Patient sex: M
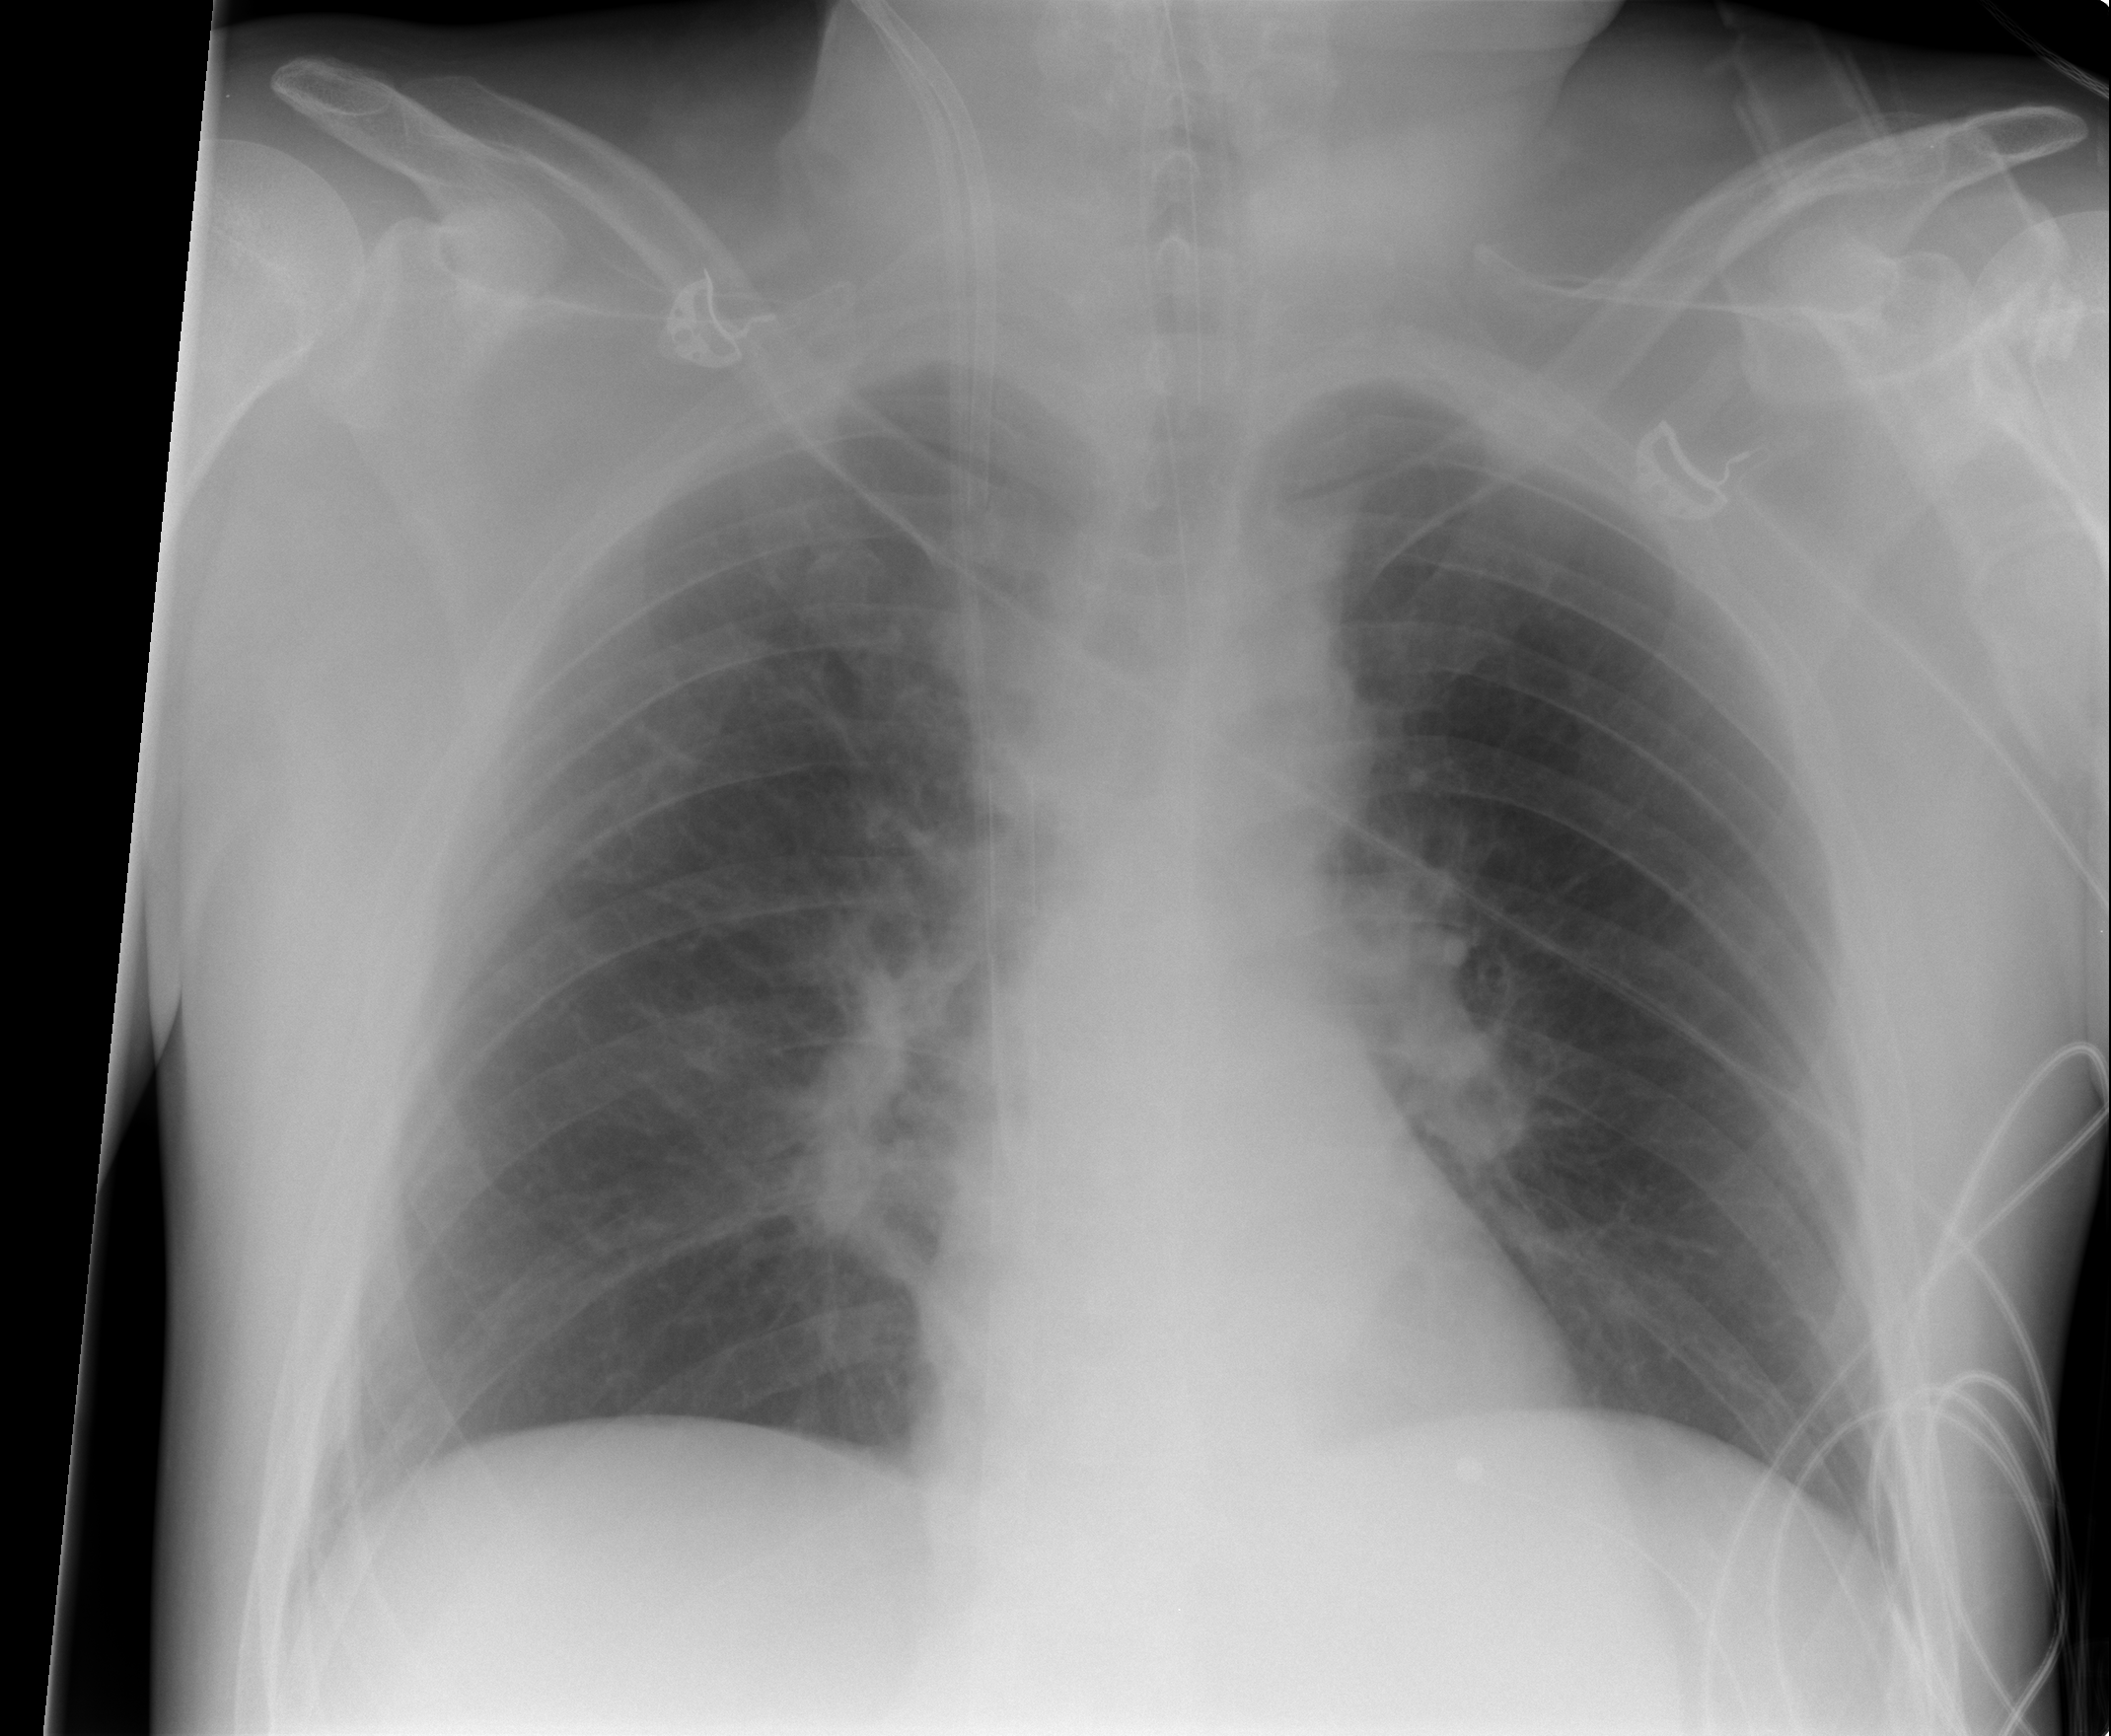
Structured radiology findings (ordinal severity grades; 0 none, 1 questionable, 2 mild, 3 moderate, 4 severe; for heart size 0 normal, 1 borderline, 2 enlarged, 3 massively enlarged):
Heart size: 0
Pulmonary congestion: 2
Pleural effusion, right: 0
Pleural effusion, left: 0
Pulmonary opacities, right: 0
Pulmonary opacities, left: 0
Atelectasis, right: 0
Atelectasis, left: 0